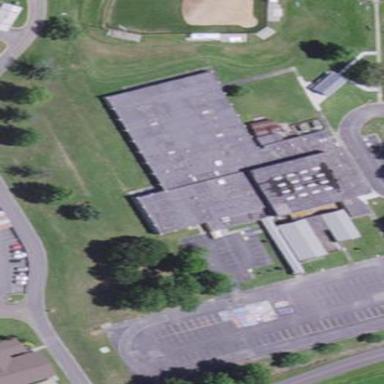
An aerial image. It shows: School building.